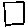
Label: square